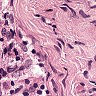
Metastatic tissue present: no